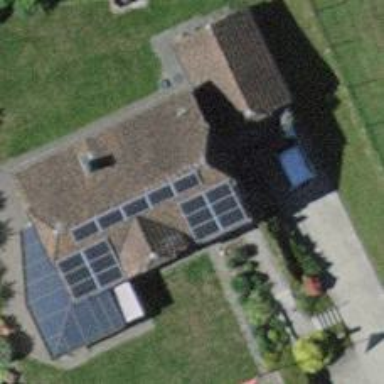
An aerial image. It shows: Solar power generator with photovoltaic panels.